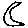
Label: moon